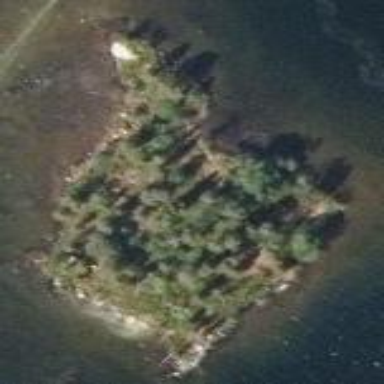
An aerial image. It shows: Islet.